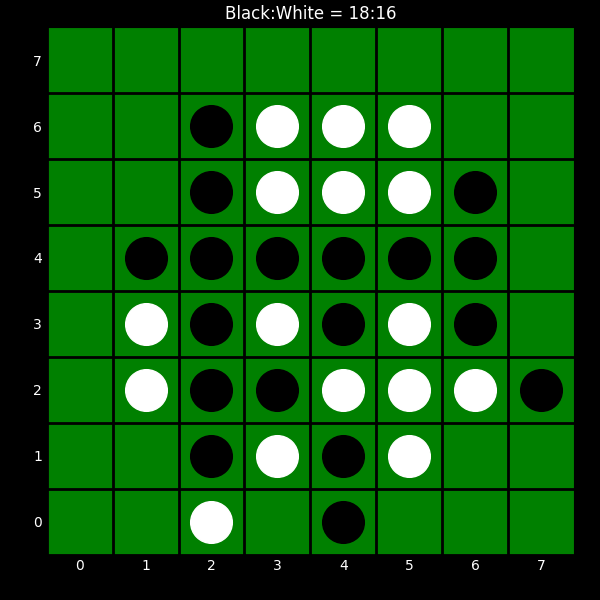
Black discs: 18
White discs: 16